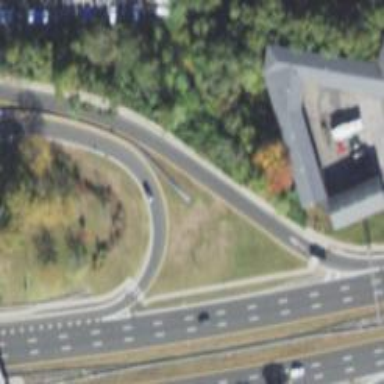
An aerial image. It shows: Trunk link highway.